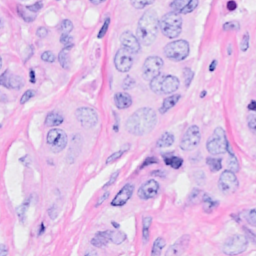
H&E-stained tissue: Breast